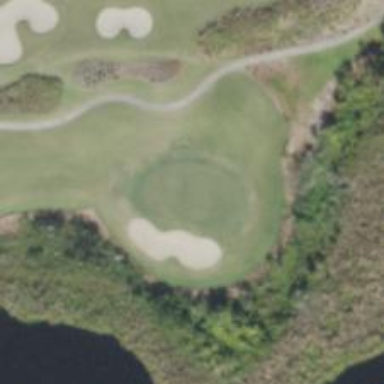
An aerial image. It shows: Golf hole.